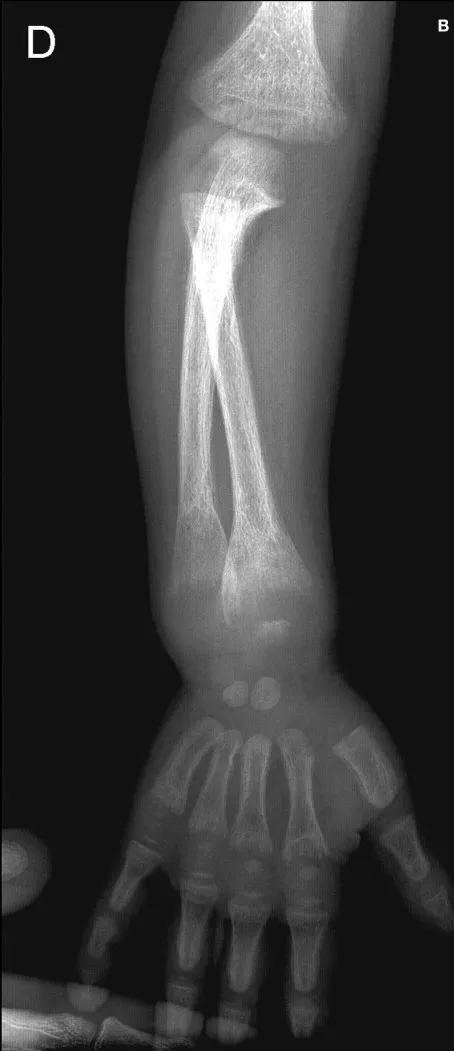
Upper. Extremity bones (at diagnosis).
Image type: radiology (x_ray)